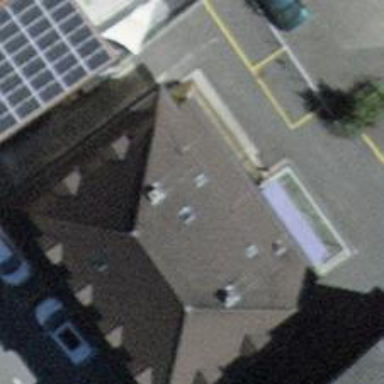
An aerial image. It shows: Veterinary facility.